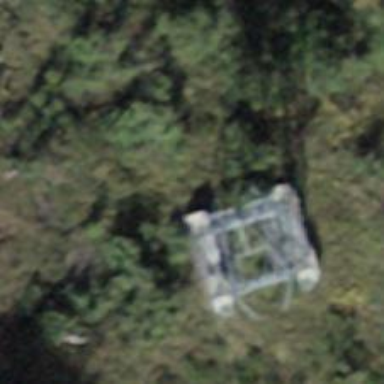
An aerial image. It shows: Pylon for aerialway.